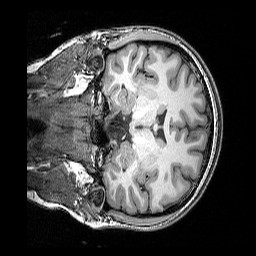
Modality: T1w
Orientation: coronal
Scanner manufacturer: siemens
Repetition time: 2.25 s
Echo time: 0.00418 s